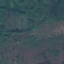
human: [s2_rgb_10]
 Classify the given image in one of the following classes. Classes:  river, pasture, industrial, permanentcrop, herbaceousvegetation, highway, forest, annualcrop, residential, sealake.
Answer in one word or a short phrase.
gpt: Forest